Interaction volume radius: 5 \u00c5
Interaction volume height: 30 \u00c5
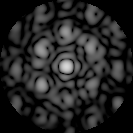
Disorder parameter: 0.5398